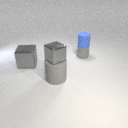
large gray metal cube to the left of large gray rubber cylinder